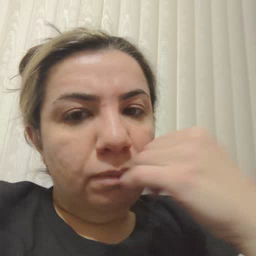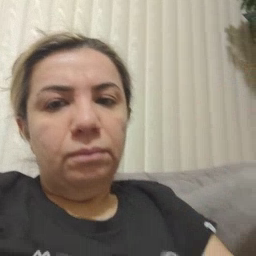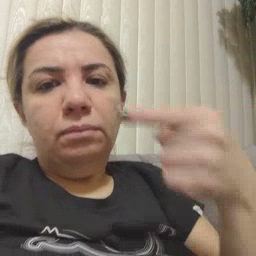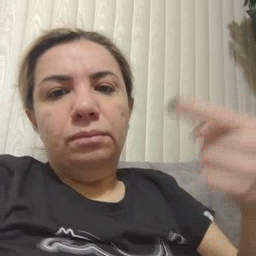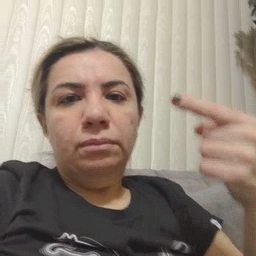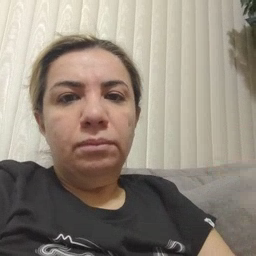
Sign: owie